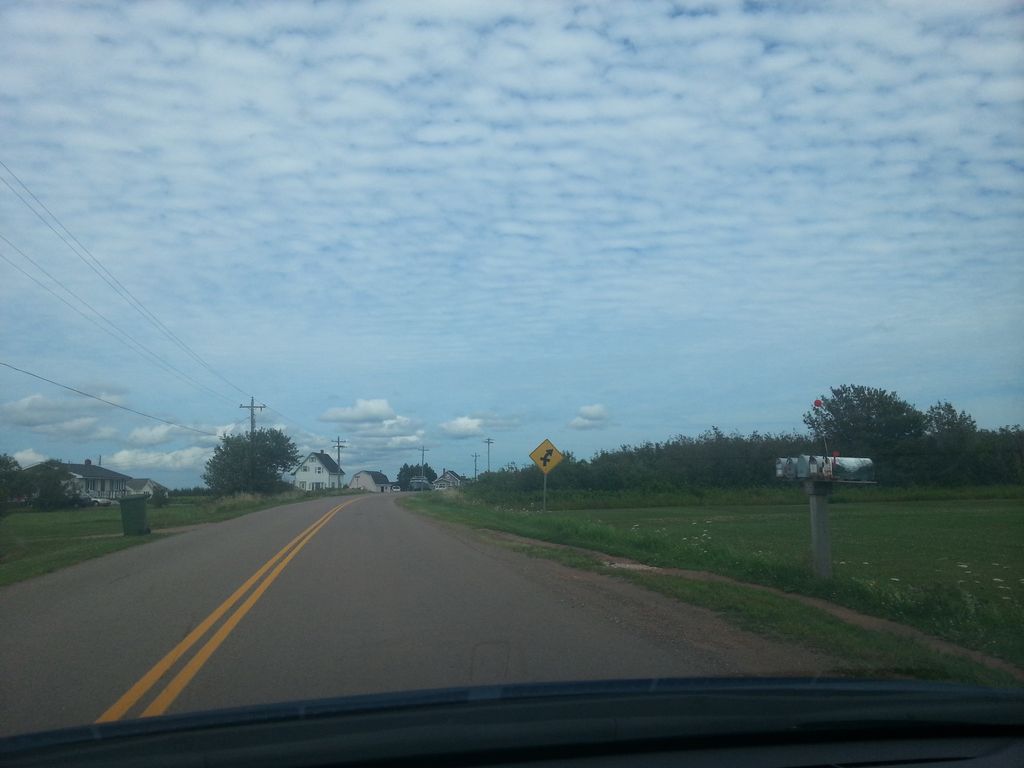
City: charlottetown